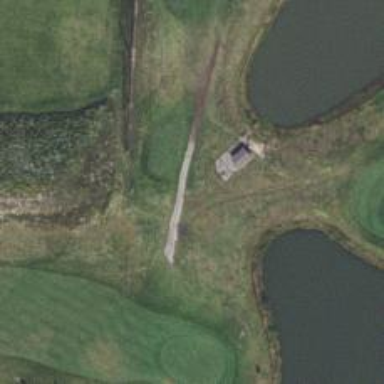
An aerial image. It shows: Path designated for golf carts.